Question: I have a time series with forecast and confidence interval data, I wanted to plot them simultaneously with a legend using ggplot2. I'm doing it by the code below:
'''
set.seed(321)
library(ggplot2)
#create some dummy data similar to mine
sample <- rnorm(350)
forecast <- rnorm(24)
upper <- forecast+2*sd(forecast)
lower <- forecast-2*sd(forecast)
## wrap data into a data.frame
df1 = data.frame(time = seq(325,350,length=26), M = sample[325:350], isin = "observations")
df2 = data.frame(time = seq(351,374,length=24), M = forecast , isin = "my_forecast")
df3 = data.frame(time = seq(351,374,length=24), M = upper ,isin = "upper_bound")
df4 = data.frame(time = seq(351,374,length=24), M = lower, isin = "lower_bound")
df = rbind(df1, df2, df3, df4)
'''
In a previous question @Matthew Plourde suggested me a nice answer:
'''
ggplot(df1, aes(x = time, y = M)) + geom_line(colour='blue') +
geom_smooth(aes(x=time, y=M, ymax=upper, ymin=lower),
colour='red', data=df2, stat='identity')
'''

Now, I wanted to include a legend with "observations" and "my_forecast". I tryed with
'''
ggplot(df1, aes(x = time, y = M)) + geom_line(colour='blue') +
geom_smooth(aes(x=time, y=M, ymax=upper, ymin=lower),
colour='red', data=df2, stat='identity')+ scale_colour_manual(values=c(observations='blue', my_forecast='red'))
'''
but it doesn't display a legend.
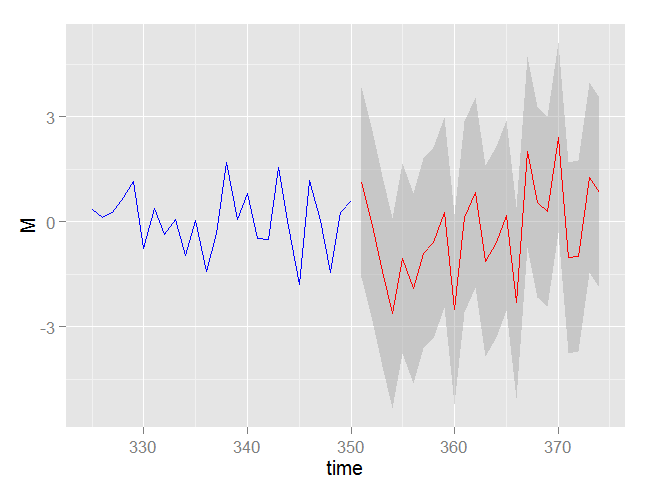
Answer: You need to move the 'colour' parameters into 'aes' to create a legend.
'''
ggplot(df1, aes(x = time, y = M)) + geom_line(aes(colour = 'blue')) +
geom_smooth(aes(x = time, y = M, ymax = upper, ymin = lower, colour = 'red'),
data = df2, stat = 'identity') +
scale_colour_manual("", values = c("blue", "red"),
labels = c("observations", "my forecast"))
'''